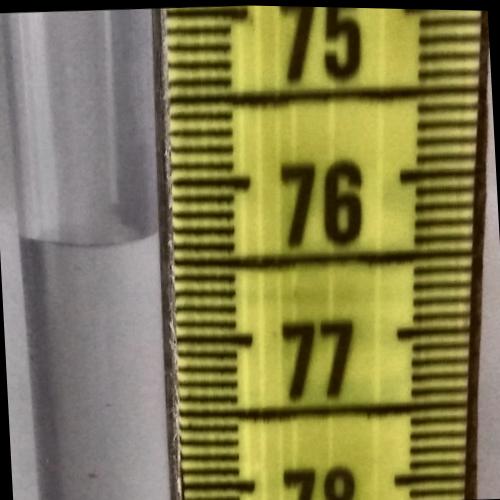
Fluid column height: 76.3 cm